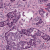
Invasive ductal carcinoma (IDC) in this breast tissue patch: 1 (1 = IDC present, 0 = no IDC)